Question: In AccuRev, when I look at the history for a file (in "history mode"), I see a list of the actions that were taken on the file. Each action has a number (#) and a version.
When I click on one of these actions, another list appears that shows each of the files that was involved in the action (including the one whose history I'm investigating). Each entry in this lower panel has a "virtual version" and a "real version".
The "version" in the top panel appears to be the same as the "virtual version" of my file in the lower panel.
What is the difference between the #, the virtual version, and the real version? Why do virtual and real versions have two numbers separated by a slash?

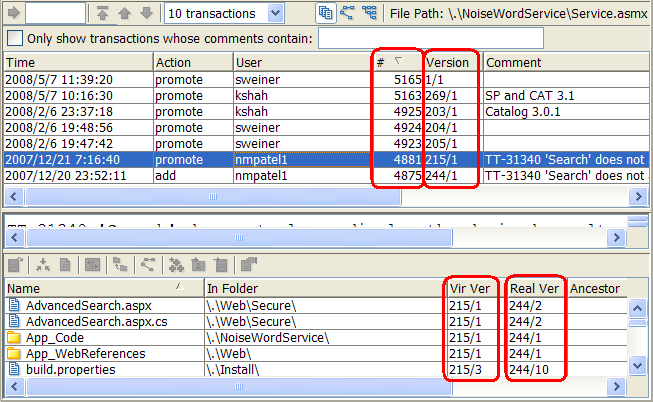
Answer: I found the AccuRev documentation to be confusing. Here is what I've come to understand:
# is the transaction number. Every action in an AccuRev depot is assigned a unique (auto-incrementing) transaction number. When multiple files are affected in one action, they share the transaction number.
"Virtual version" is the stream name (or number), followed by a slash, followed by the count of which version it is on that stream. So, the first version of helloworld.c on the IntegrationStream is IntegrationStream/1, or perhaps a number like 123/1. If AccuRev shows you a number you can <URL>.
The "real version" refers to the first time that revision of the file was seen in the depot. This would be when the original keep operation was performed in someone's workspace. So if the version of the file seen in IntegrationStream/2 is the result of a keep in Proj_jsmith/7 which was promoted up to IntegrationStream, then the real version shows up as Proj_jsmith/7.
The ancestor, merge and patch version, if applicable, can be best understood by switching to "version browser mode" where the ancestor, merge, and patch lines are shown. Those columns in the lower panel grid refer to the versions that are associated to the given version of a file by preceding it as an ancestor or by being the source of a merge or patch.